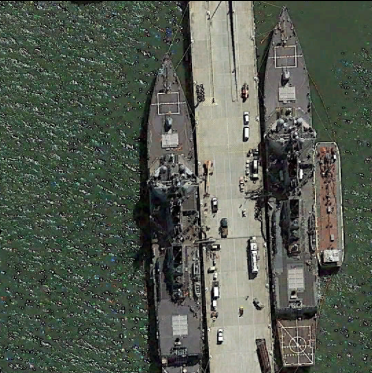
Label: destroyer